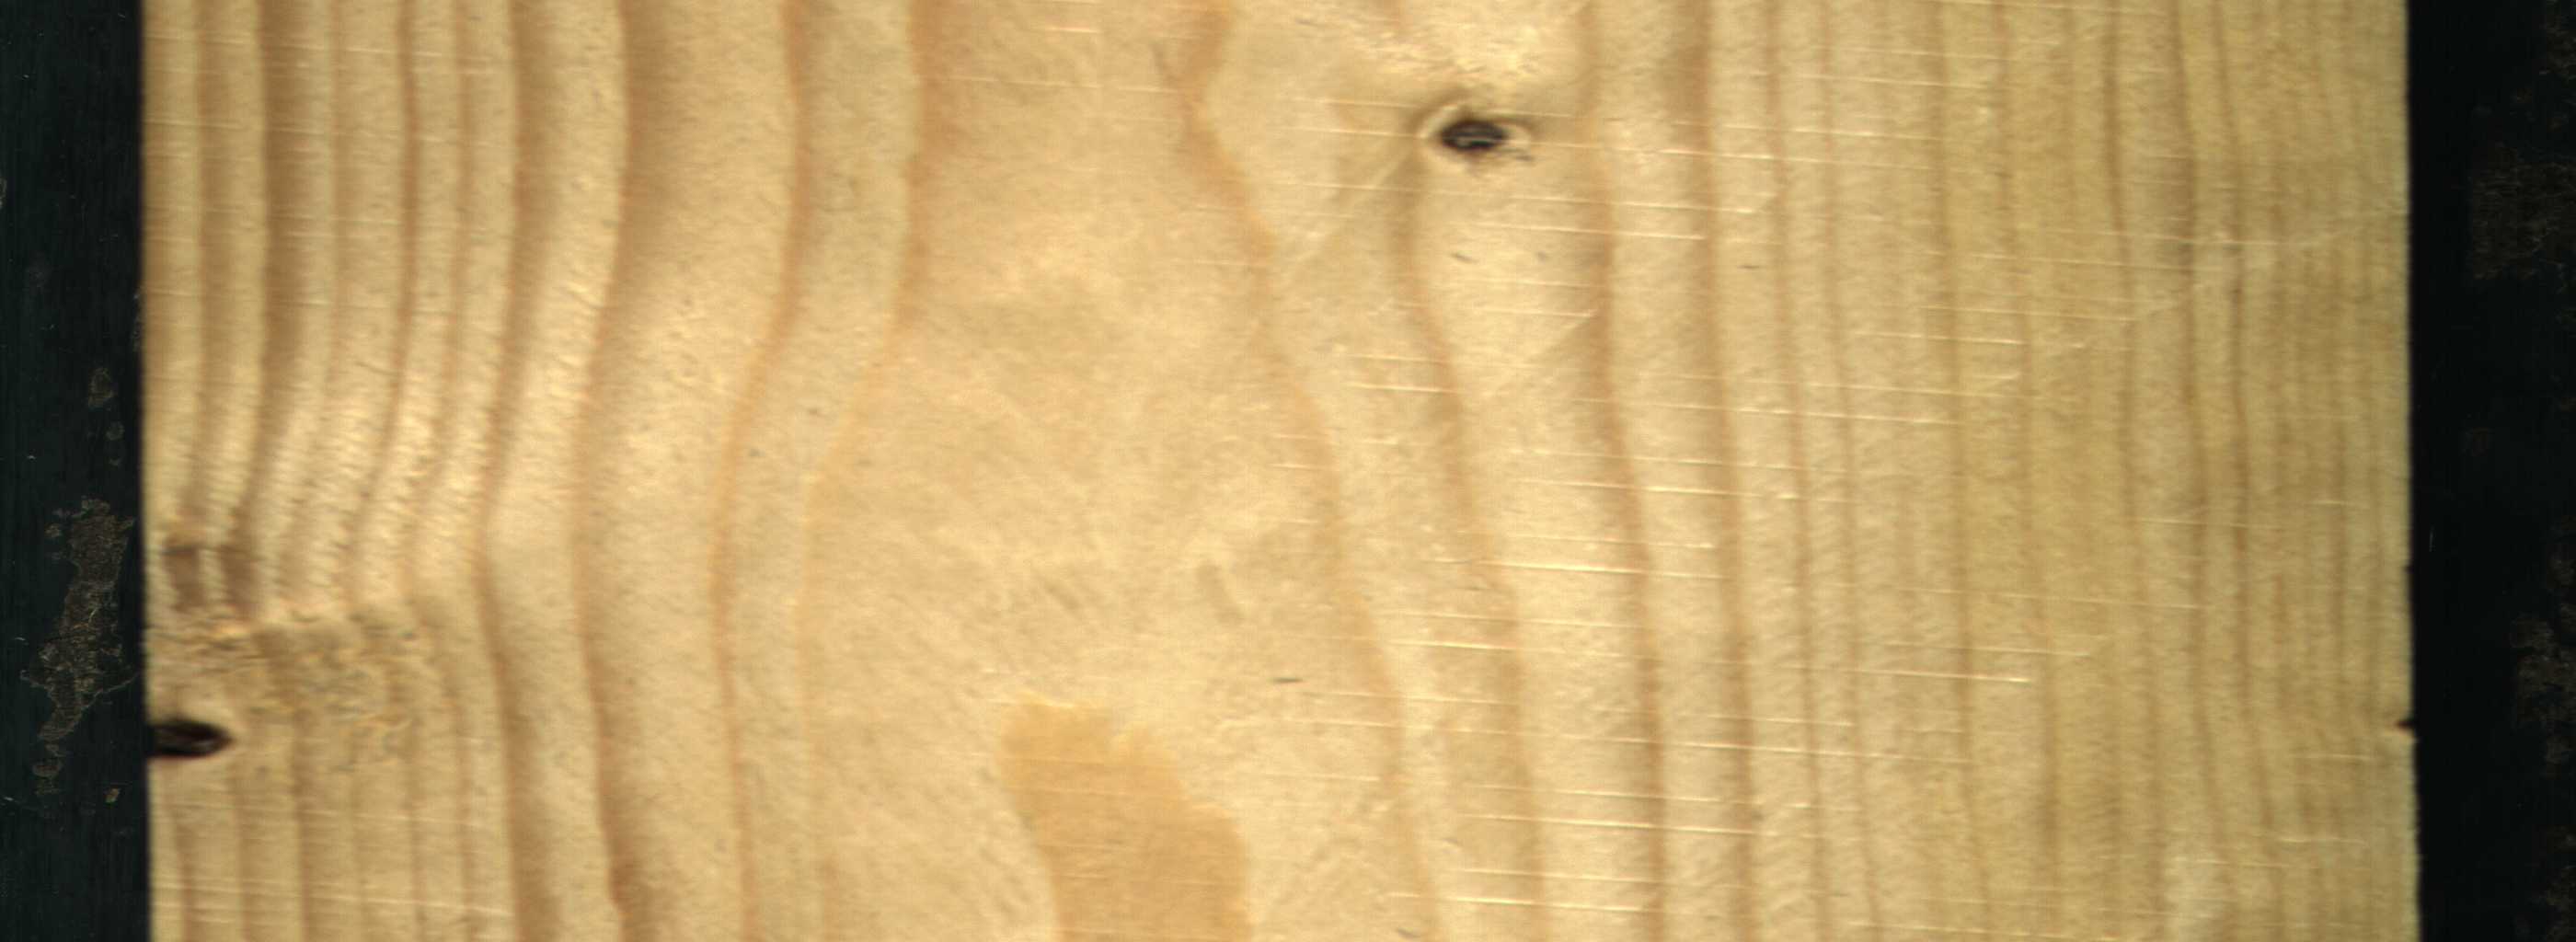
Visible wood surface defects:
Dead_Knot
Dead_Knot